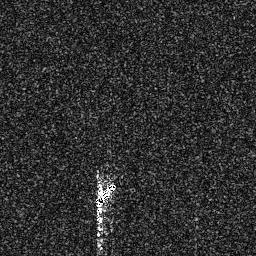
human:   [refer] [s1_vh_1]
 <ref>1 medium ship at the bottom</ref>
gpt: <box>[[35, 70, 45, 81, 0]]</box>